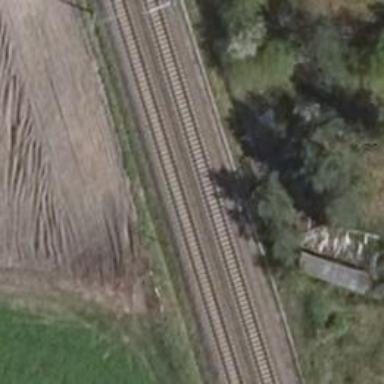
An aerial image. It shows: Railway signal.